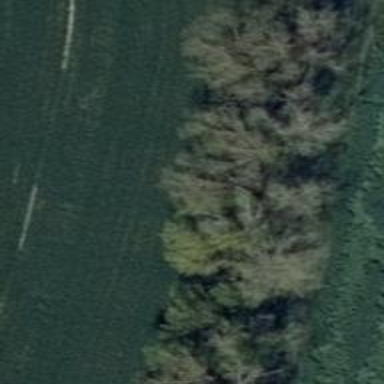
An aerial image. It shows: Row of deciduous broadleaved trees.